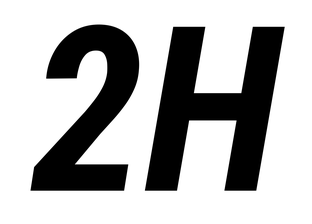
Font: Roboto-Italic_Condensed_Bold_Italic